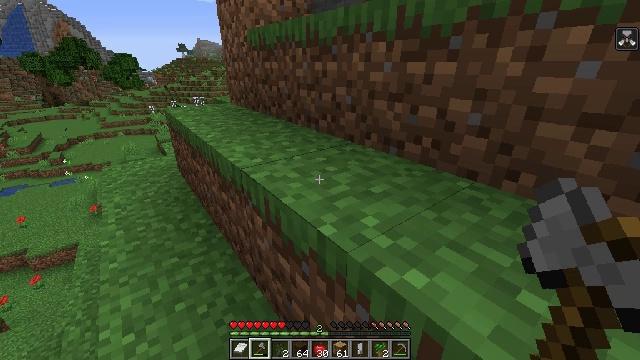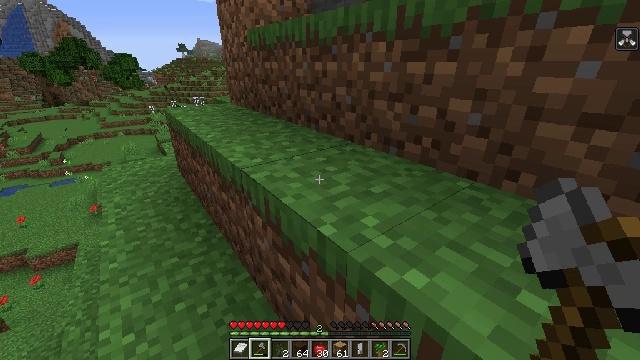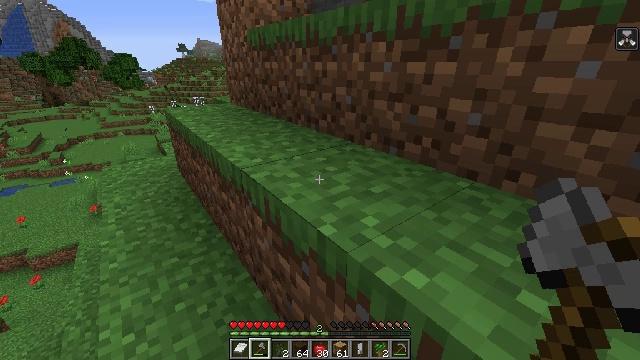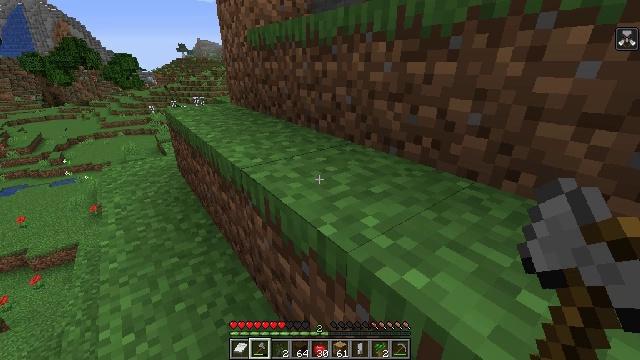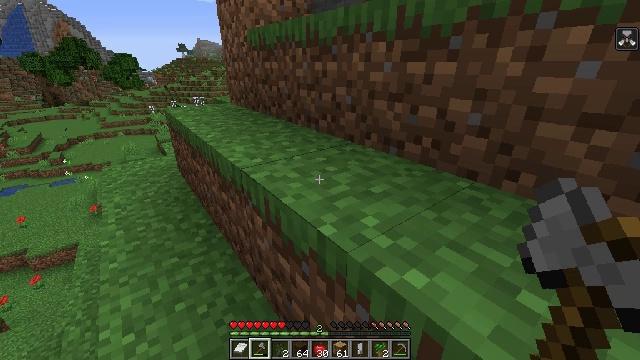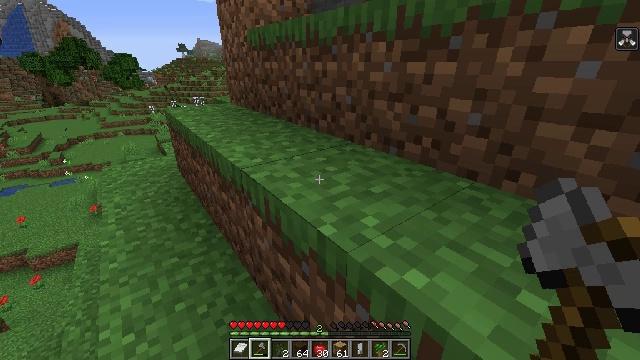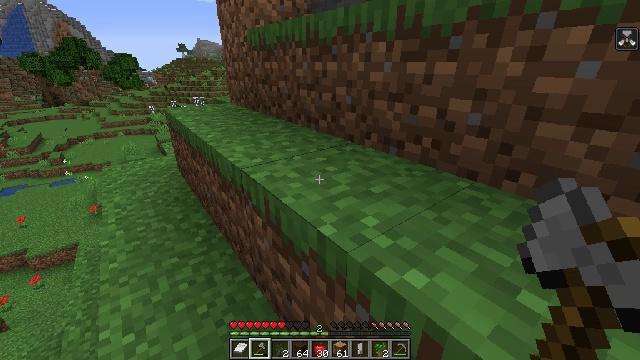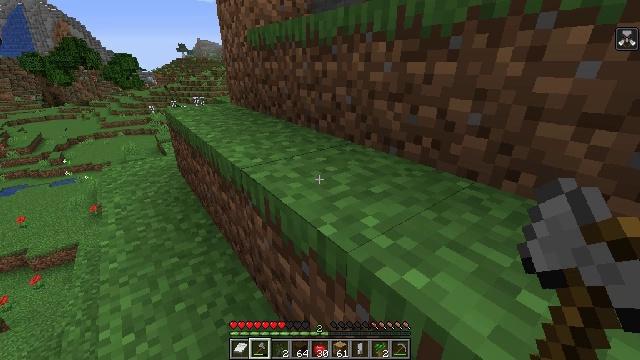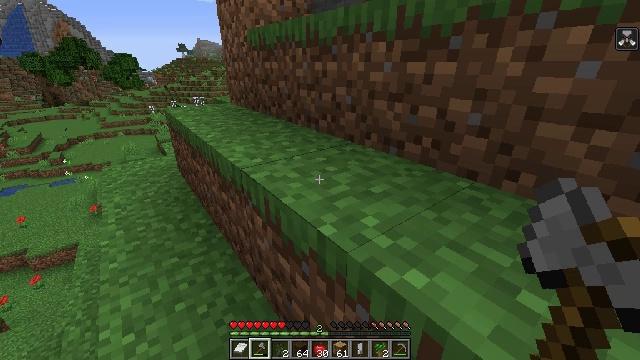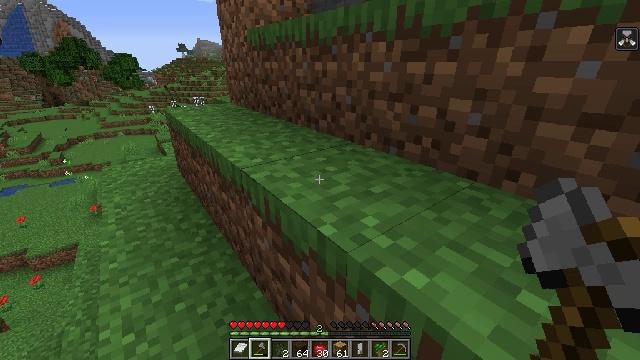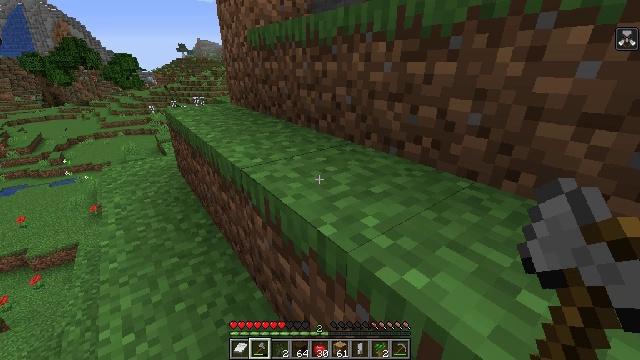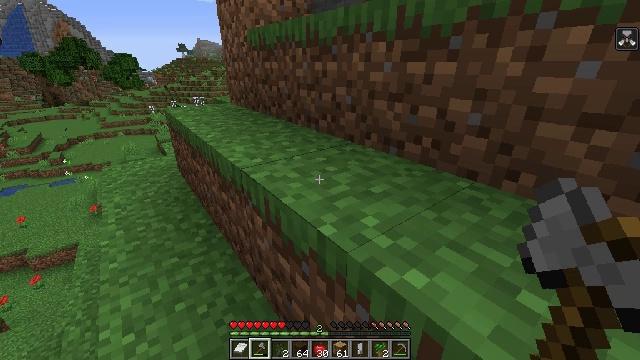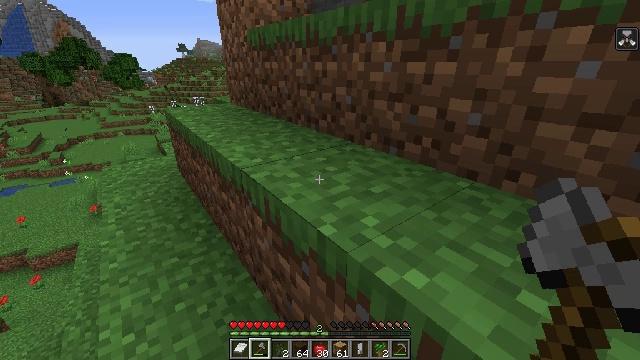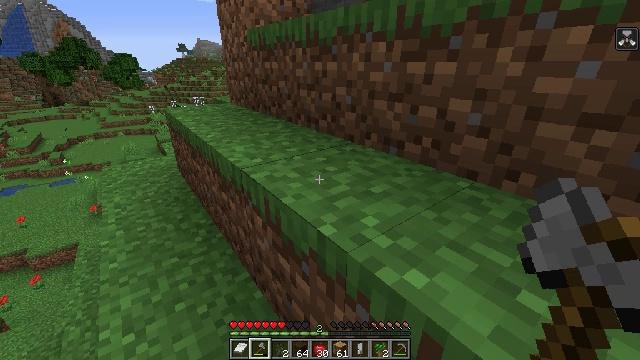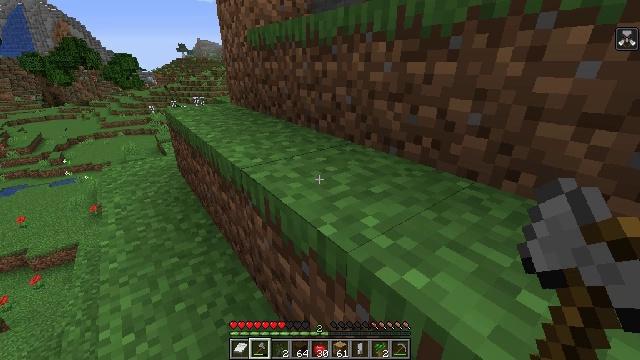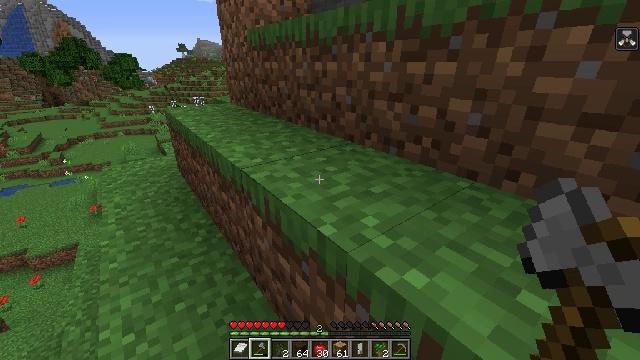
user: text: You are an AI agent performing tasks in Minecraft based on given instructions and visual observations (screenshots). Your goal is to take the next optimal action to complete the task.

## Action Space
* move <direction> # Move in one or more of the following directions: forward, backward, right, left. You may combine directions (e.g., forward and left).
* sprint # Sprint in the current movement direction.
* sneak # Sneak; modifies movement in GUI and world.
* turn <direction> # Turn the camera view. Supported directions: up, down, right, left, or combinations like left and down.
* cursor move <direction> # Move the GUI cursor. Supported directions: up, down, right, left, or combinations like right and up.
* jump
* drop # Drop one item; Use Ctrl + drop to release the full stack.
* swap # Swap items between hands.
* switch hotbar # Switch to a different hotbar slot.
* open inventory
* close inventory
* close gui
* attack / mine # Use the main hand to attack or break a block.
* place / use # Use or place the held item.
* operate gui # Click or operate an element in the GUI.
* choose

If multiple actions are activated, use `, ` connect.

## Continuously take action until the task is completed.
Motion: motion action
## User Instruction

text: Use shears to efficiently mine dark oak leaves.
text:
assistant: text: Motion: no_op
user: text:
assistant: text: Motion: no_op
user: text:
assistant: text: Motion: no_op
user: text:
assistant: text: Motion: no_op
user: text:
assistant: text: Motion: no_op
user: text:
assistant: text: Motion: no_op
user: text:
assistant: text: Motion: no_op
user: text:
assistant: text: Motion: no_op
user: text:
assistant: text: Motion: no_op
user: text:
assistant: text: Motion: no_op
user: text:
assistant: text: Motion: no_op
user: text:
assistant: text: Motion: no_op
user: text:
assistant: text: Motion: no_op
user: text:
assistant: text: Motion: no_op
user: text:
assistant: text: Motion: no_op
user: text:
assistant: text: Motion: no_op
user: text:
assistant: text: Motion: no_op
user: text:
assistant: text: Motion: no_op
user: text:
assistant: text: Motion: no_op
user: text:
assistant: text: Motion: no_op
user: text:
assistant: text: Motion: no_op
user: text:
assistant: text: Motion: no_op
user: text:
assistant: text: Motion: no_op
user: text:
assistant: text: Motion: no_op
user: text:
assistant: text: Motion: no_op
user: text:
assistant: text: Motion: no_op
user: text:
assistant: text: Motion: no_op
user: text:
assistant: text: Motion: no_op
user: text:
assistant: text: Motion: no_op
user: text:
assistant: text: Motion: no_op